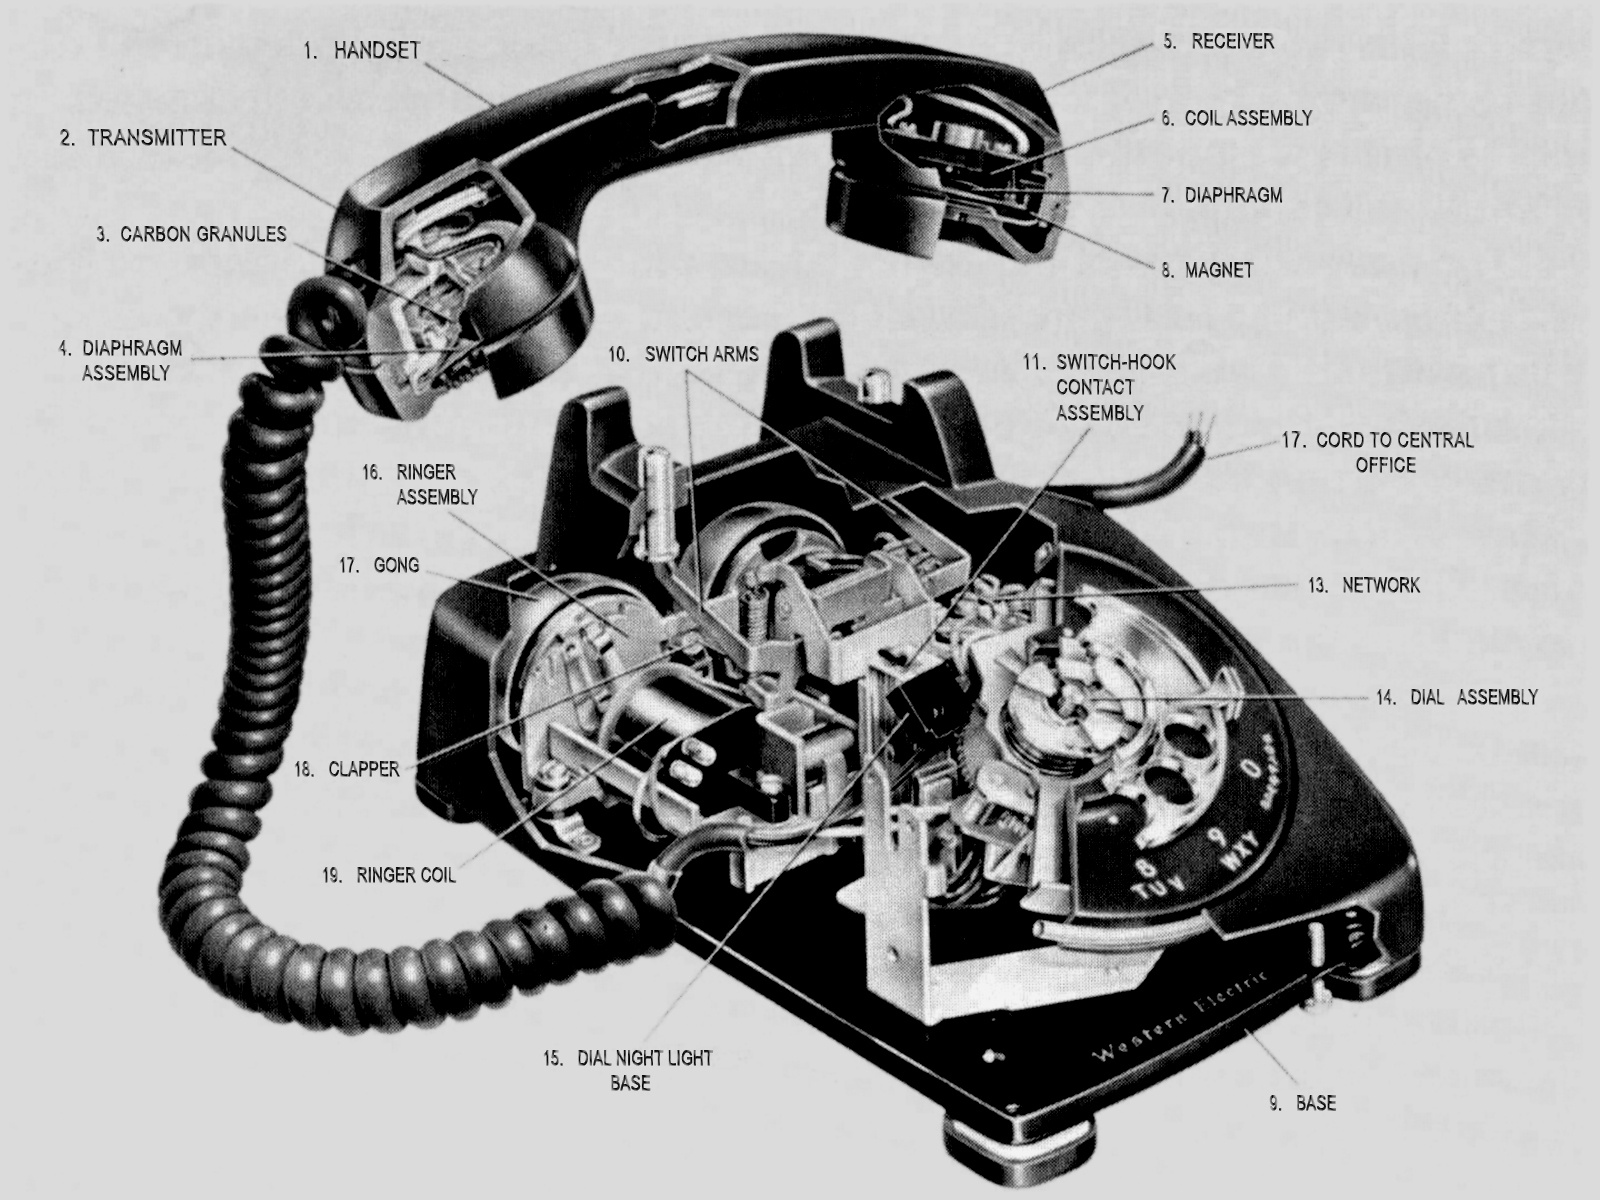
Label: dial telephone, dial phone